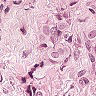
Metastatic tissue present: yes